Fundus camera: zeiss
Shooting center: fovea
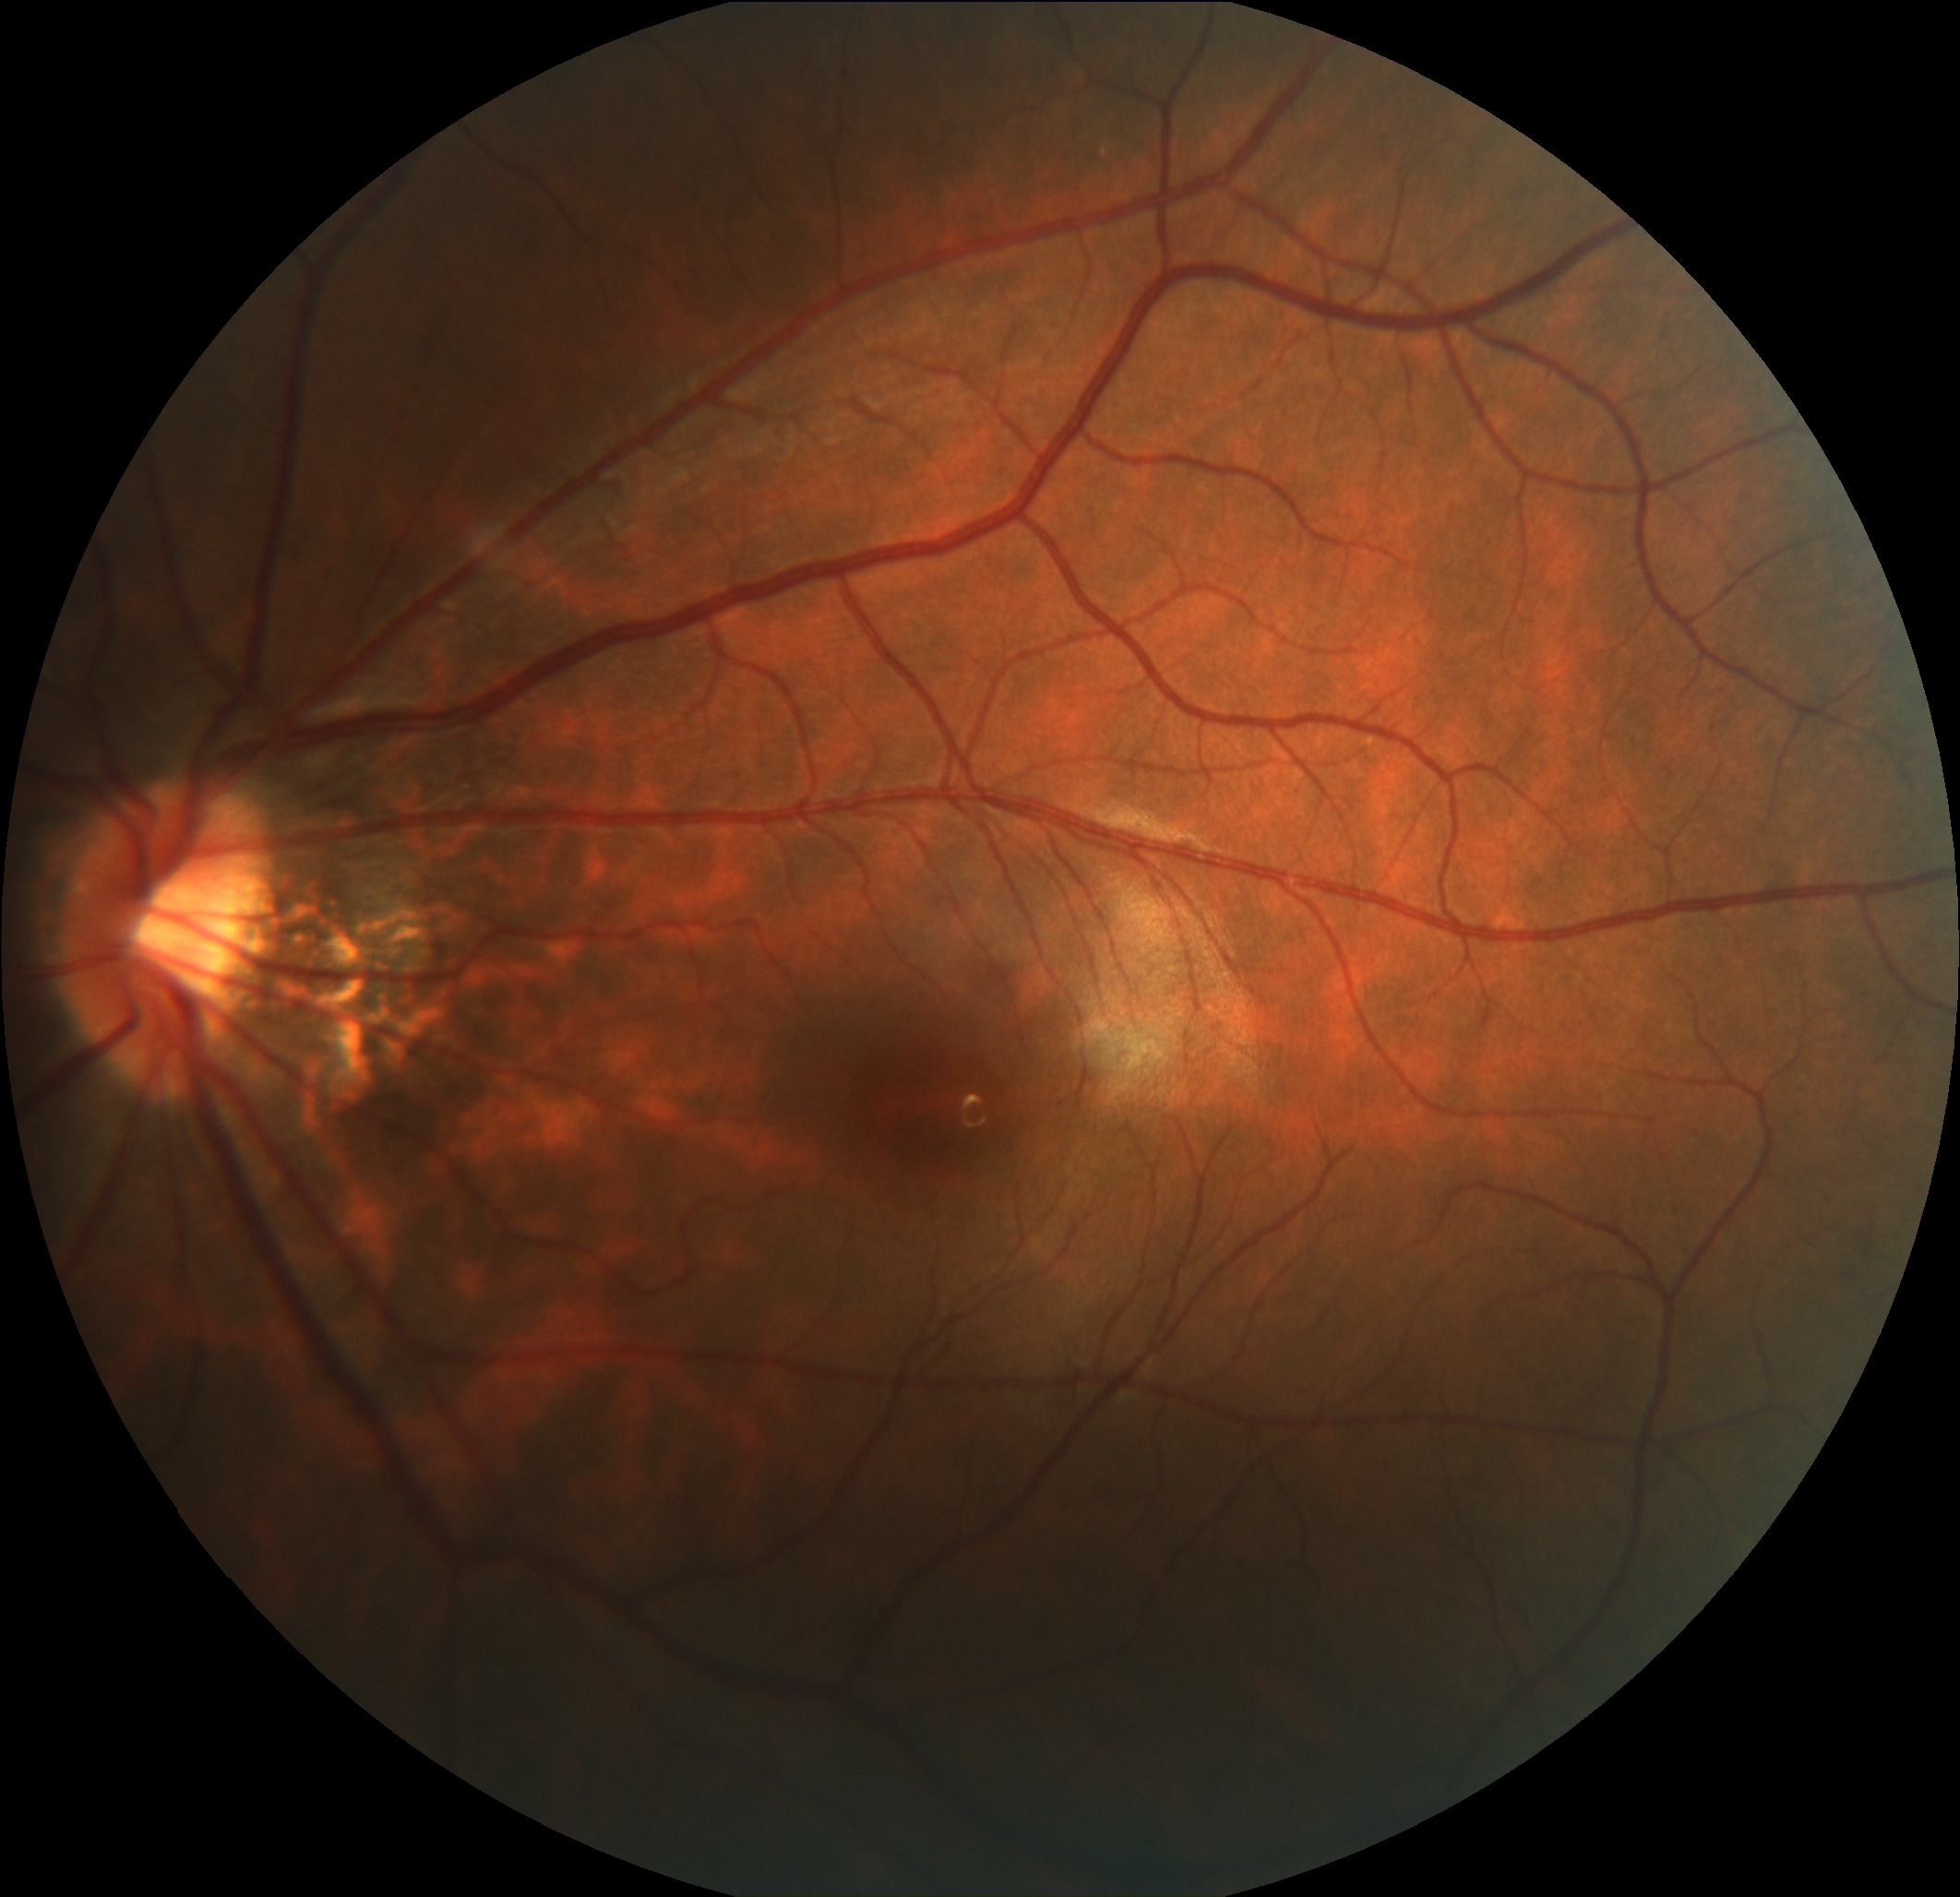
Pathologic myopia: no
Patchy retinal atrophy: present
Retinal detachment: absent